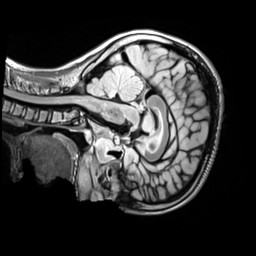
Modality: FLAIR
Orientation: sagittal
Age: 10
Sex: female
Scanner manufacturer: siemens
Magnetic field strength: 3 T
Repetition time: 5 s
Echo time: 0.388 s